Interaction volume radius: 5 \u00c5
Interaction volume height: 10 \u00c5
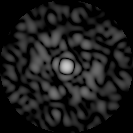
Disorder parameter: 0.8207